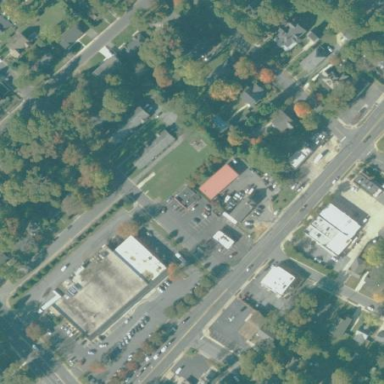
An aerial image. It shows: Retail area.